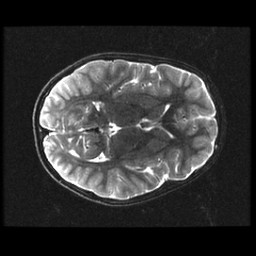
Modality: T2w
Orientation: axial
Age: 10
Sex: male
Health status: ill
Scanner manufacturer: ge
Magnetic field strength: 3 T
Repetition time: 7.5 s
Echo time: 0.1015 s